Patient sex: M
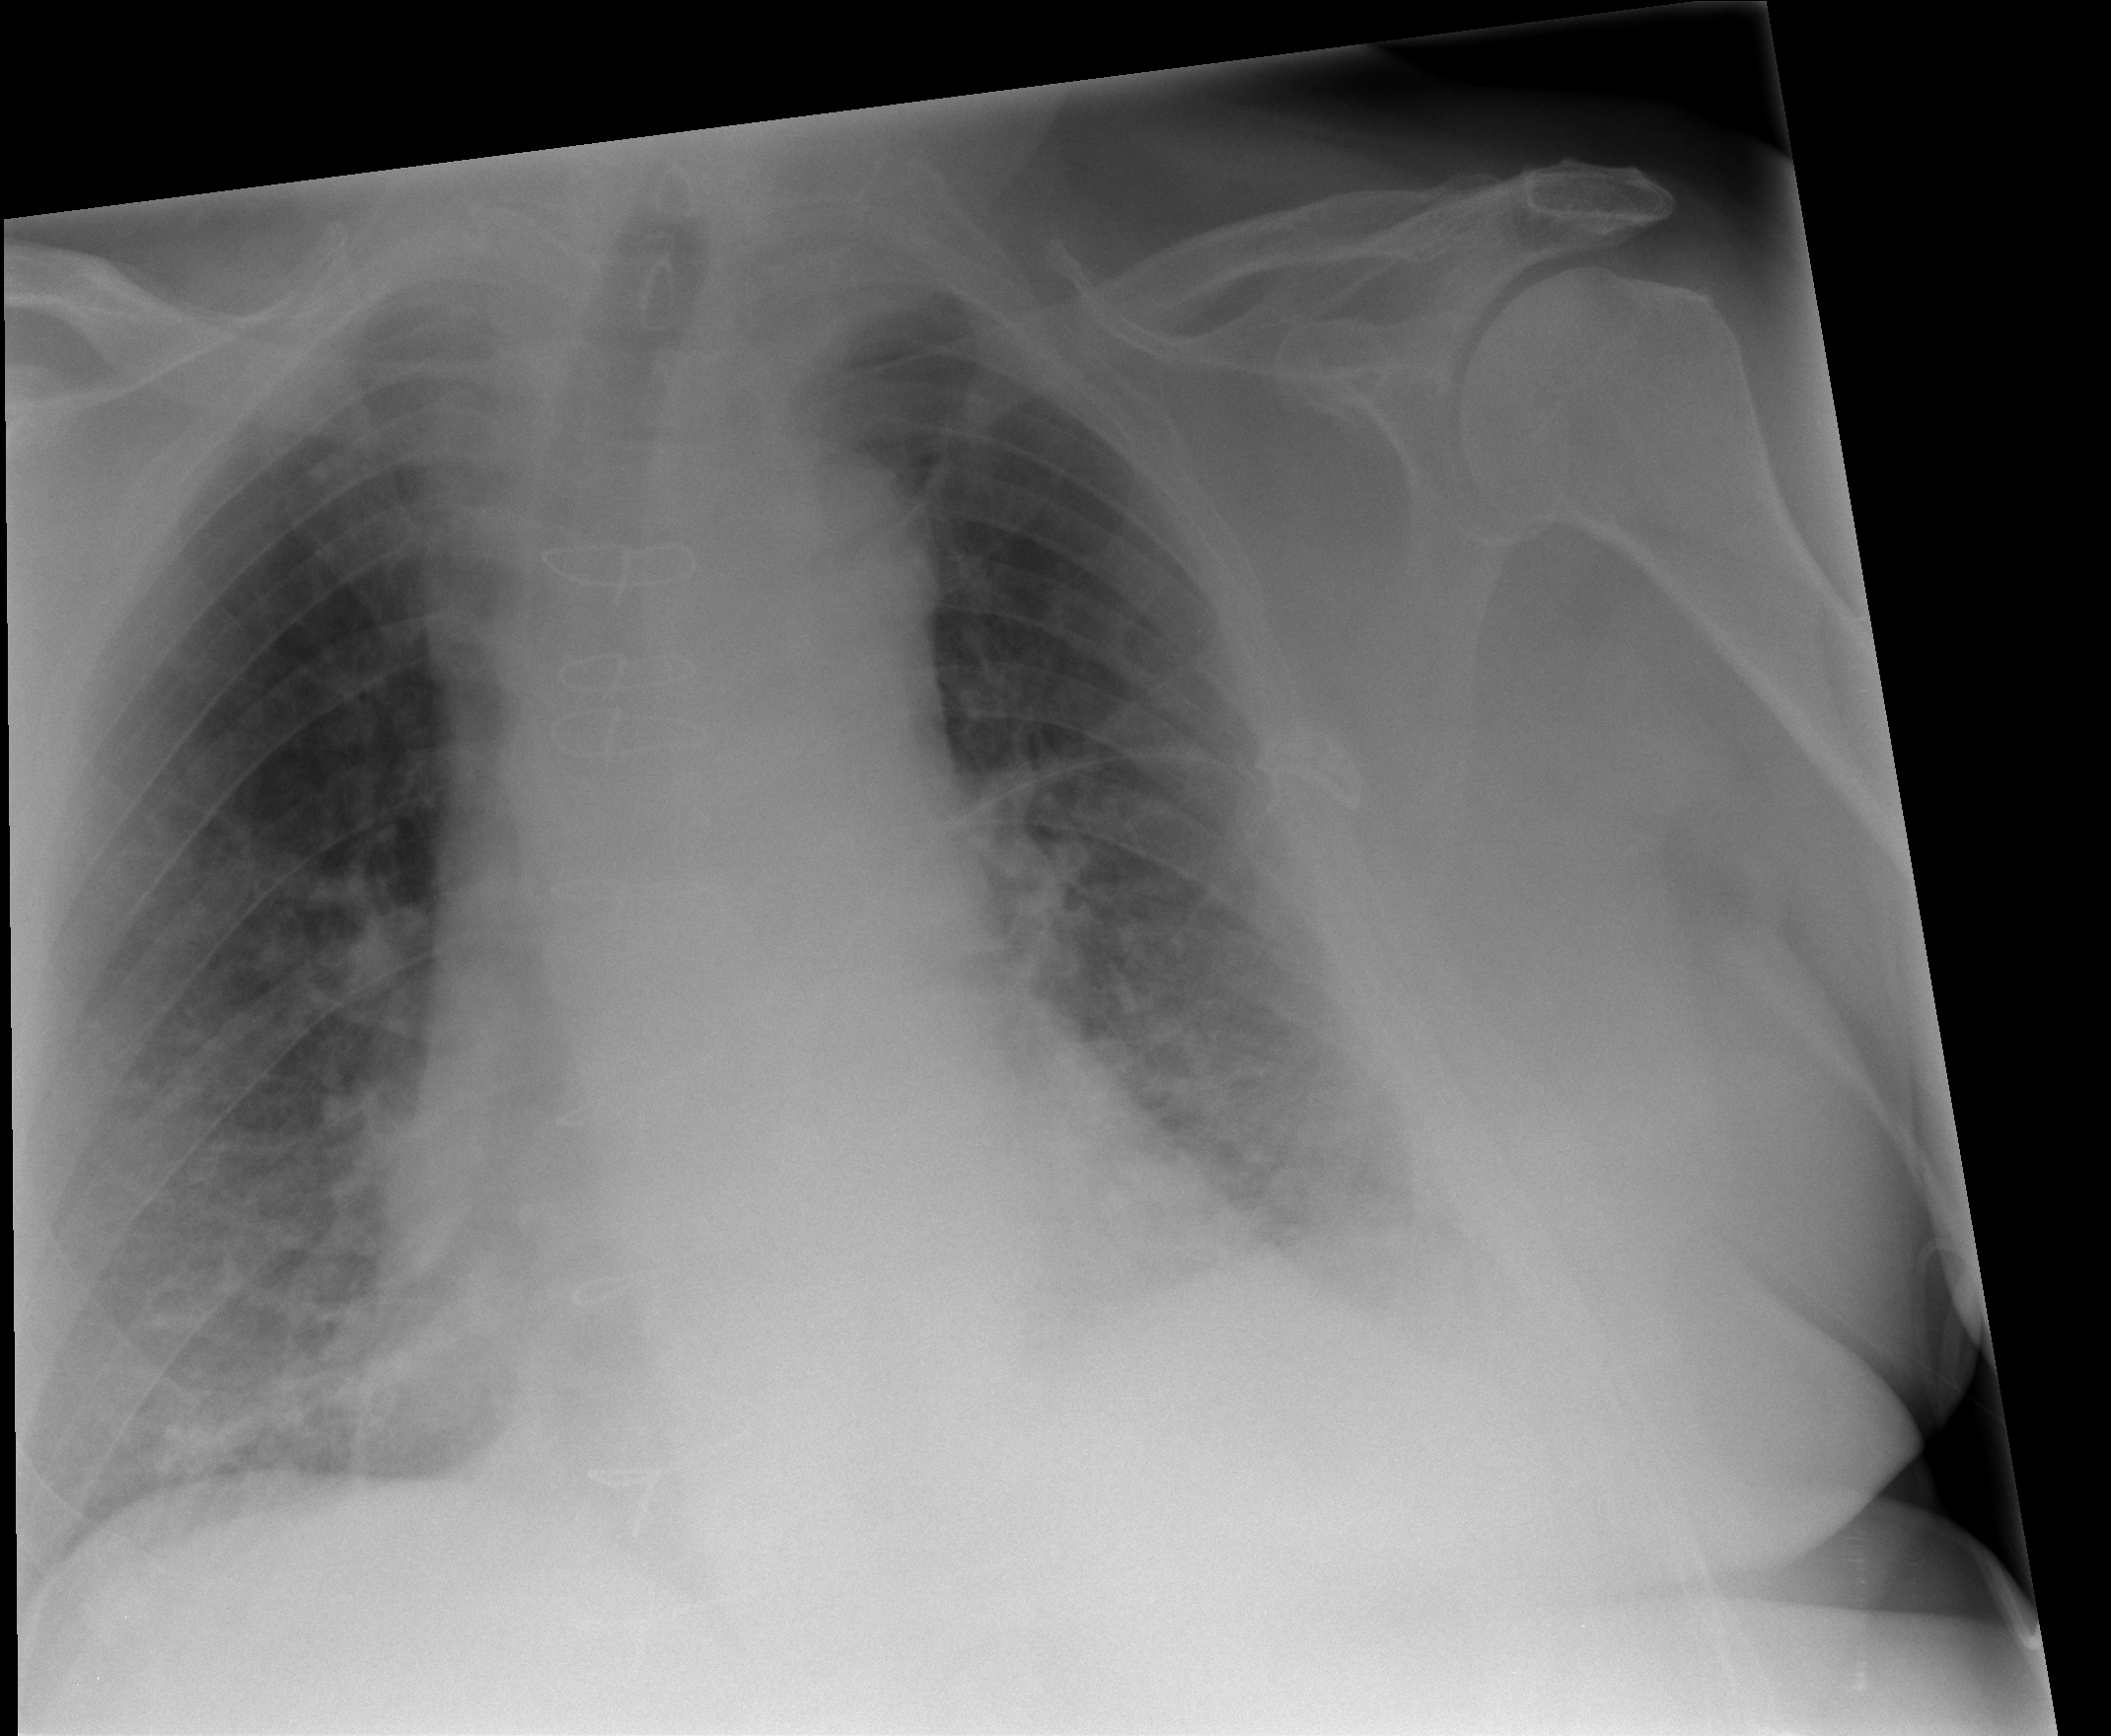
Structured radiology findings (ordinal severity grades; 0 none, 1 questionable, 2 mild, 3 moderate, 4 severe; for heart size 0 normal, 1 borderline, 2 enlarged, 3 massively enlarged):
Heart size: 0
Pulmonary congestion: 0
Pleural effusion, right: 0
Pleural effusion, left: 1
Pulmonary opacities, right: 0
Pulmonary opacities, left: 0
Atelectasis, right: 1
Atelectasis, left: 1